Question: I would like to get the result for multiple percentage values.
Currently, it's only doing it for a single percentage value, e.g. on my screenshot for the -1,0% value.
The 'Sales' row depends on the values from the row.
The result with the sums just sums up the values from 'Sales'.
<URL>
Is there a way to do it efficiently, without adding 3 more rows?
Sorry I may not have expressed myself correctly.
The first two Sales growth rates have base values pre-defined.
Its values after 2019 are multiplied with $F$69 * -1,00%.
The Sales rows values are all multiplied with the according Sales growth rates values.
Thus I just want the Sales Growth Rates also being multiplied with the other percentages, thus having a sum of sales for each of the 4 percentage values.
One solution for example would be to add 3 more Sales and 3 more Sales growth rates rows, each being multiplied with the 4 percentage values. But that's very inefficient.
This is a screenshot of how it can be done statically in an inefficient way as I mentioned in the last part of my first edit:

My goal is to spare the cells with the rows as shown in my first screenshot.
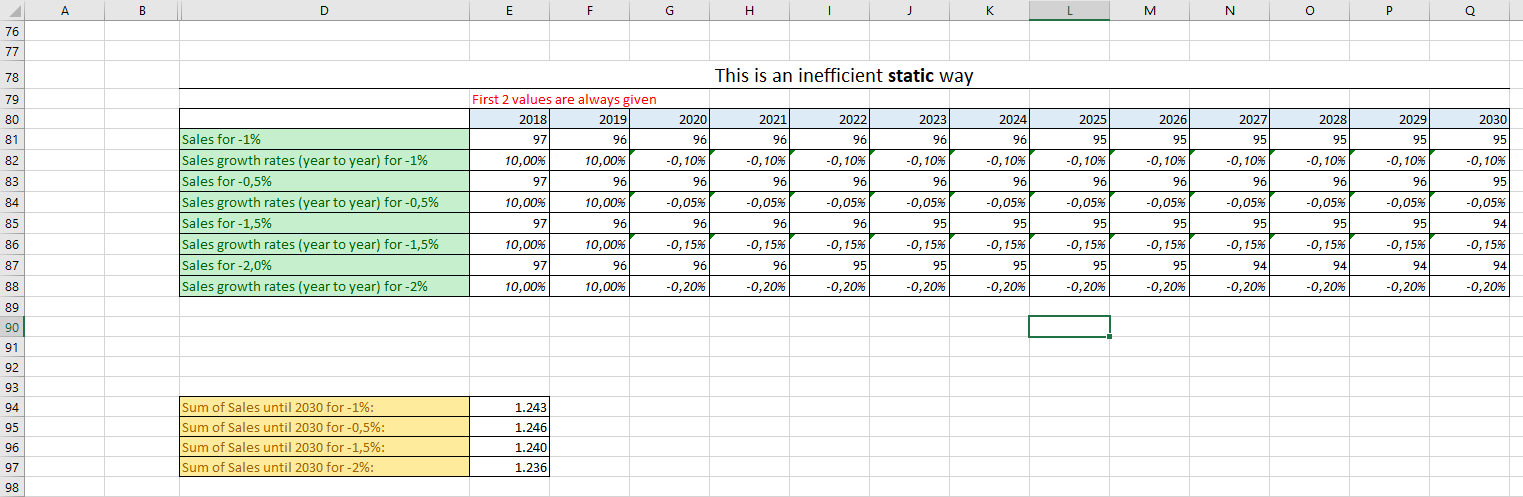
Answer: I think it is more a mathematical question than an Excel one.
I used a helper column to calculate the growth rates for each scenario.
The formula is '=1+A5*$C$3' where A5 is '-1%' and C3 is 10% under 2019. Drag it down to work out the growth rates for '-0.5%', '-1.5%' and '-2%'.
Then you can use either of the following formulas to find out the total sales for each scenario:
'''
=SUM($B$2:$C$2,$C$2*(B5+B5^2+B5^3+B5^4+B5^5+B5^6+B5^7+B5^8+B5^9+B5^10+B5^11))
'''
or
'''
=SUM($B$2:$C$2)+SUMPRODUCT($C$2*POWER(B5,ROW($1:$11)))
'''
Drag them down to apply to each scenario.
<URL>
Let me know if you have any questions. Cheers :)